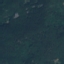
Land use / land cover: Forest